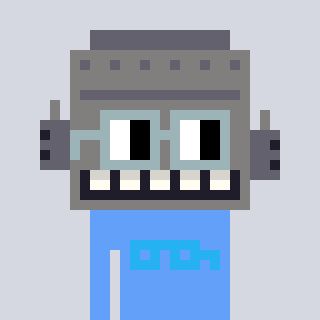
a pixel art character with square dark gray glasses, a robot-shaped head and a blue-colored body on a cool background